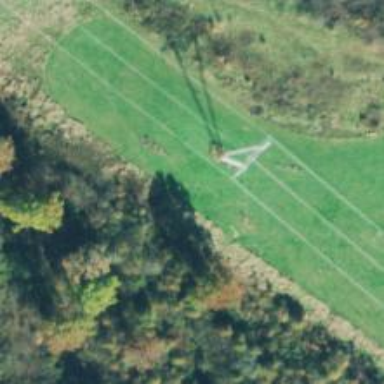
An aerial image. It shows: Lattice structure tower used for power transmission.